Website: home-depot
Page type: payment
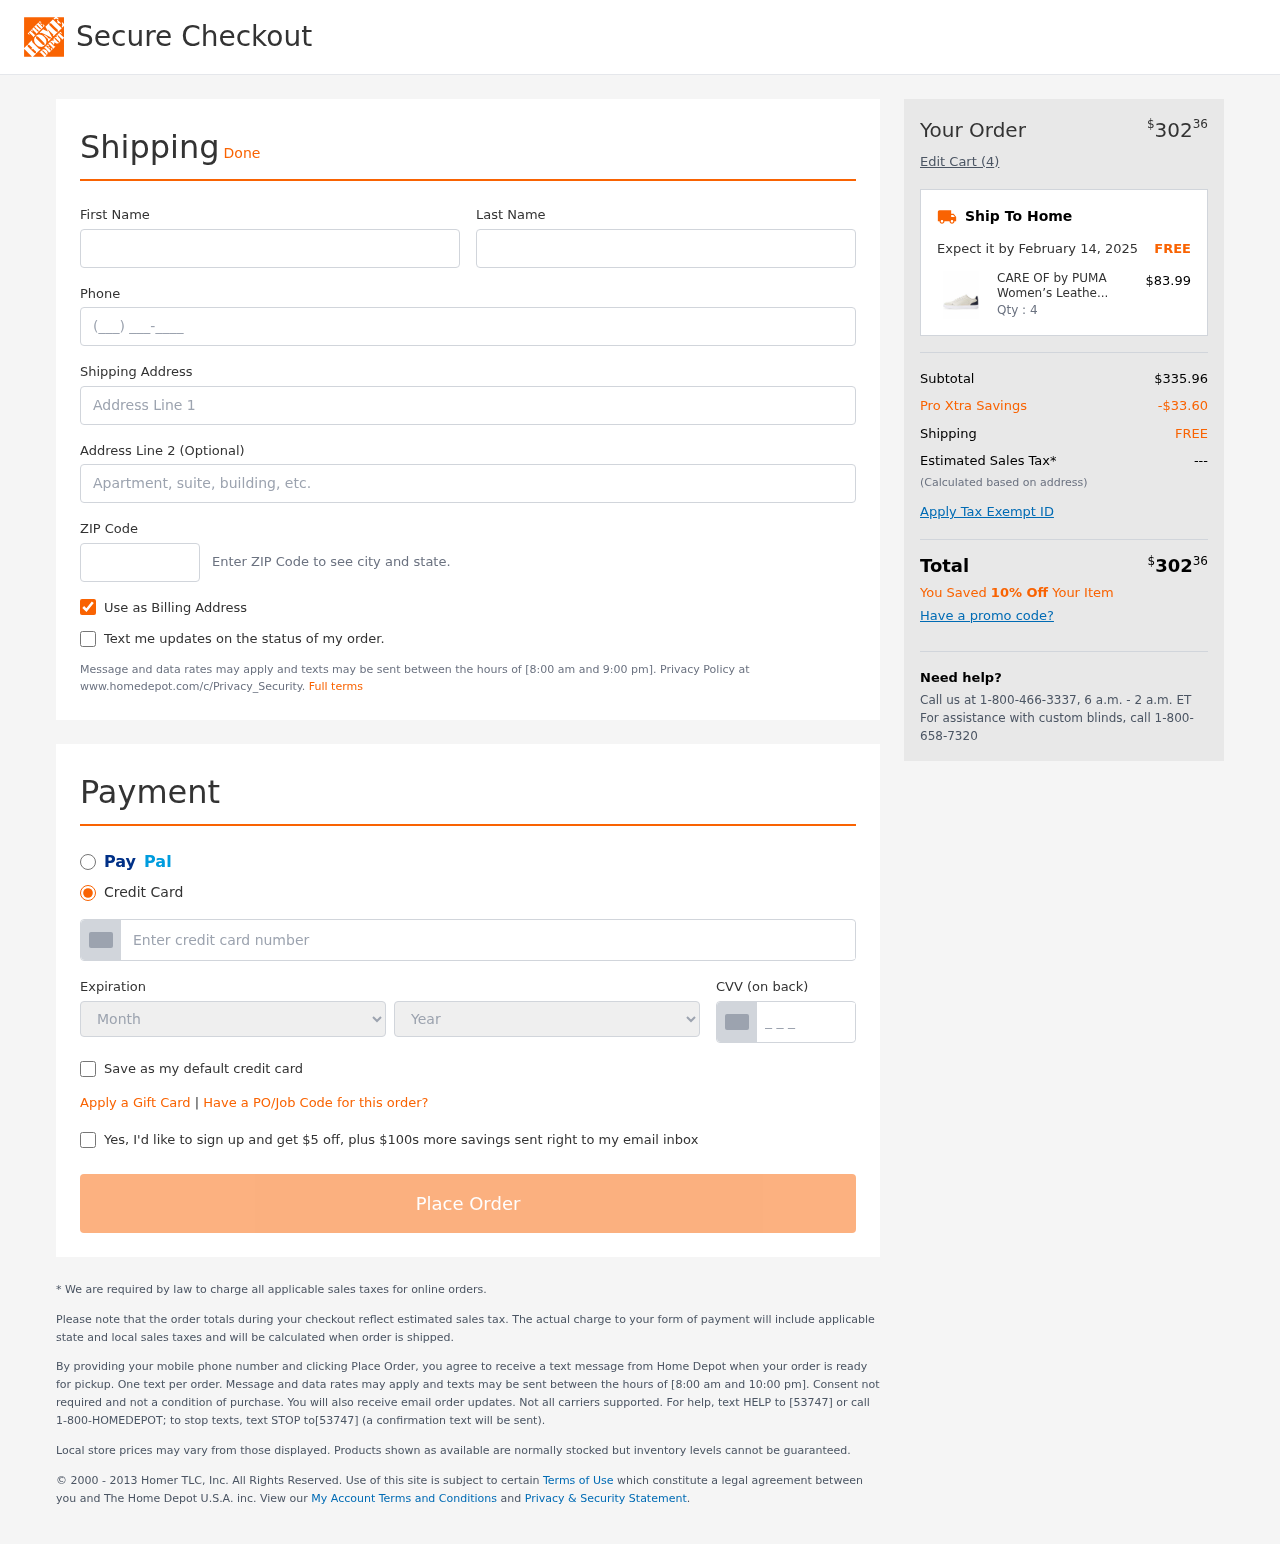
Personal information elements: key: PII_CARD_CVV
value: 282
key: PII_CARD_EXPIRY_MONTH
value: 06
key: PII_CARD_EXPIRY_YEAR
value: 26
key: PII_CARD_NUMBER
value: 5273 2251 1862 7209
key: PII_FIRSTNAME
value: George
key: PII_LASTNAME
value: Perkins
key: PII_PHONE
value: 9635184891
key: PII_POSTCODE
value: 80711
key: PII_STREET
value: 615 Jenkins Mission Suite 373
Product elements: key: PRODUCT1_NAME
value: CARE OF by PUMA Women’s Leather Low-Top Trainers, Beige, US 11.5
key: PRODUCT1_PRICE
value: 83.99
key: PRODUCT1_QUANTITY
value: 4
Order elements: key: ORDER_TOTAL
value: $30236
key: ORDER_NUM_ITEMS
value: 4
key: ORDER_DELIVERY_DATE
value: February 14, 2025
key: ORDER_SUBTOTAL
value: $335.96
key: ORDER_DISCOUNT
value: -$33.60
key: ORDER_SHIPPING_COST
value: FREE